Field crop: tomato
Growth stage: 1
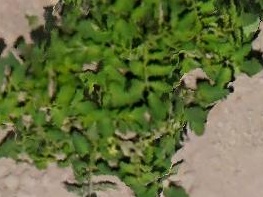
Species: tomato